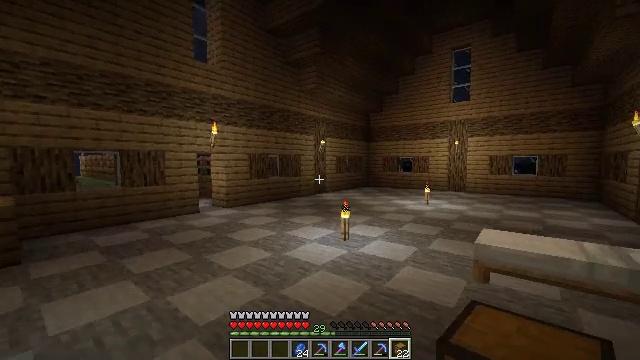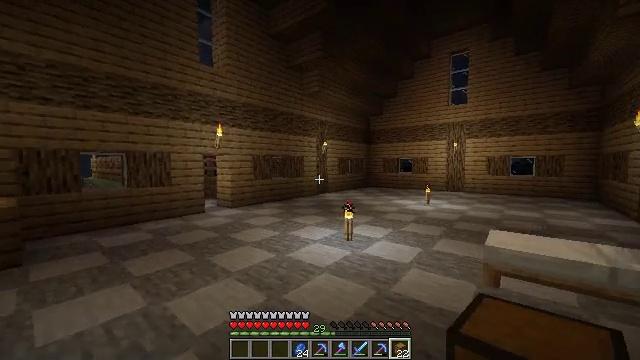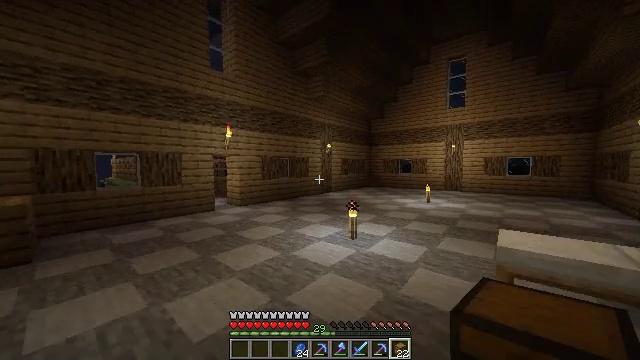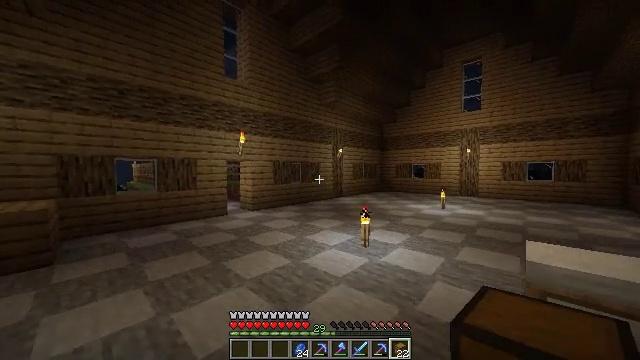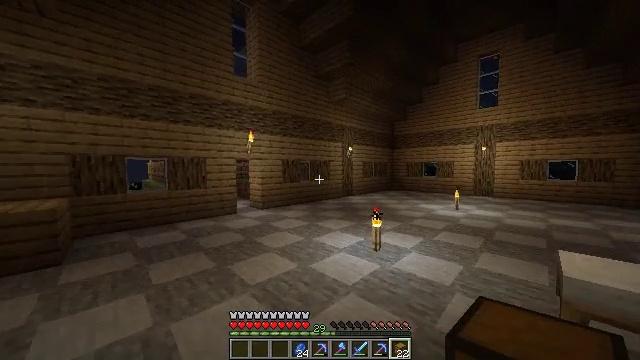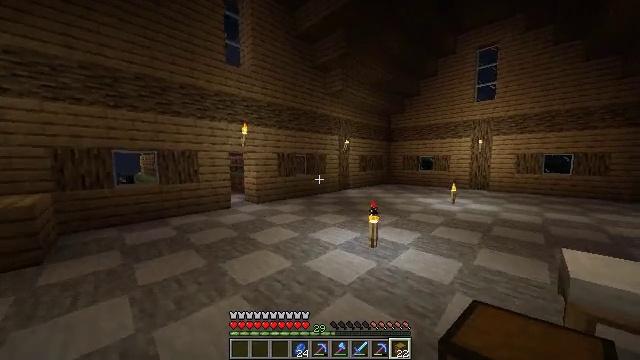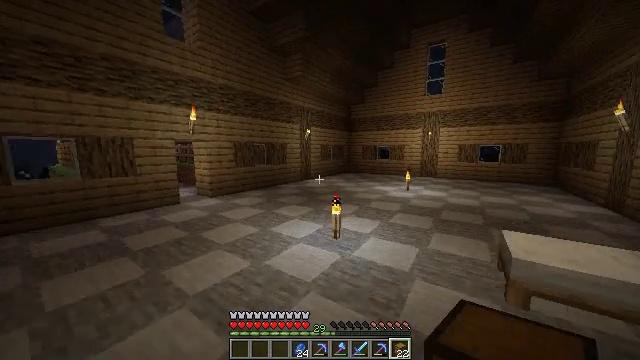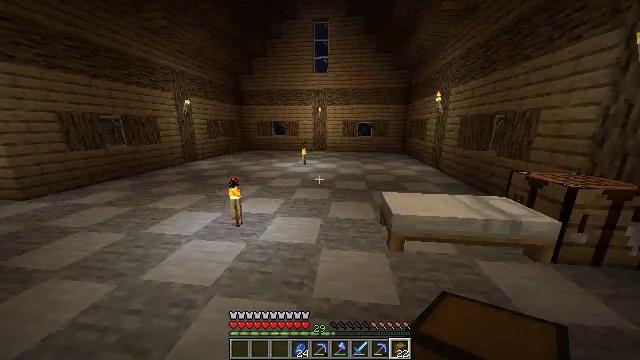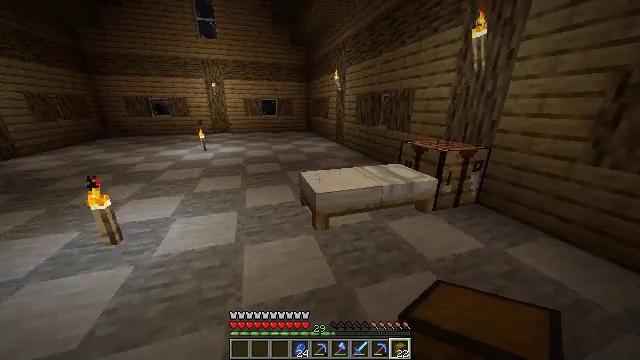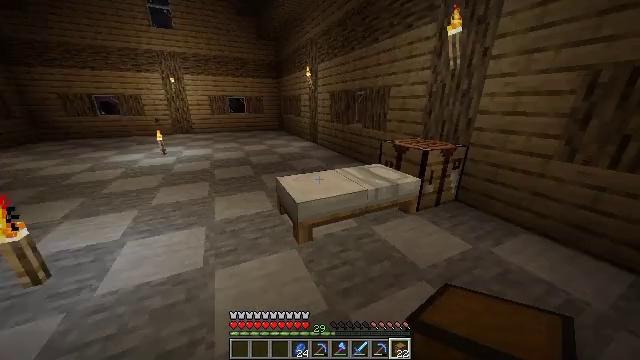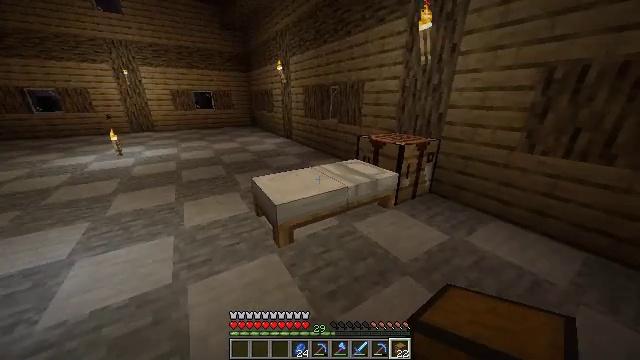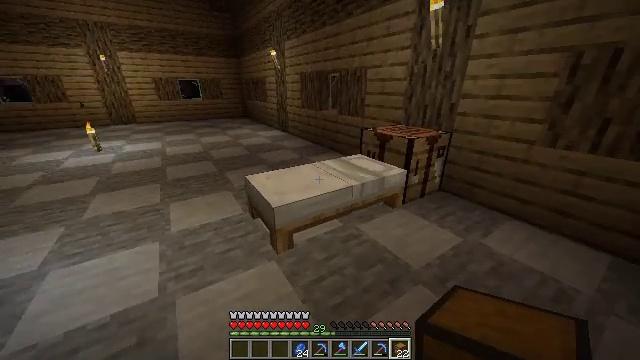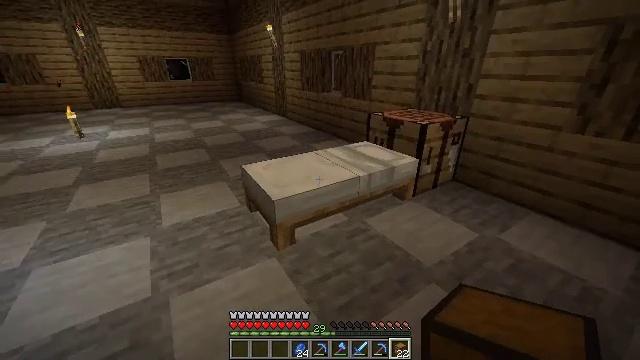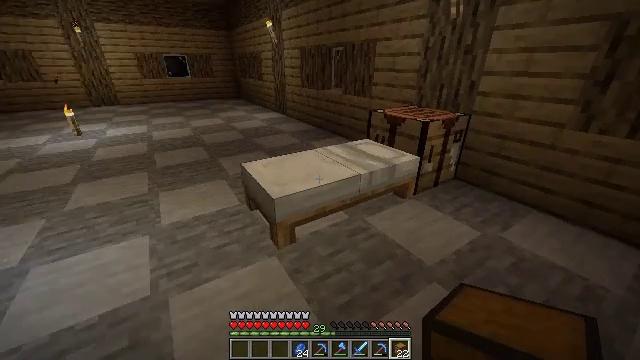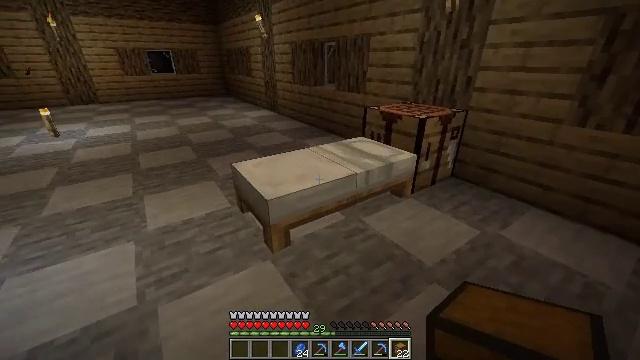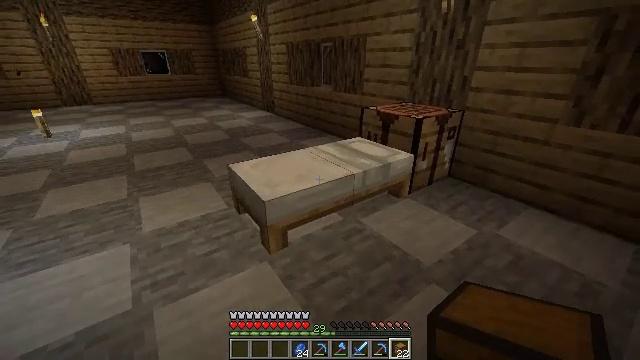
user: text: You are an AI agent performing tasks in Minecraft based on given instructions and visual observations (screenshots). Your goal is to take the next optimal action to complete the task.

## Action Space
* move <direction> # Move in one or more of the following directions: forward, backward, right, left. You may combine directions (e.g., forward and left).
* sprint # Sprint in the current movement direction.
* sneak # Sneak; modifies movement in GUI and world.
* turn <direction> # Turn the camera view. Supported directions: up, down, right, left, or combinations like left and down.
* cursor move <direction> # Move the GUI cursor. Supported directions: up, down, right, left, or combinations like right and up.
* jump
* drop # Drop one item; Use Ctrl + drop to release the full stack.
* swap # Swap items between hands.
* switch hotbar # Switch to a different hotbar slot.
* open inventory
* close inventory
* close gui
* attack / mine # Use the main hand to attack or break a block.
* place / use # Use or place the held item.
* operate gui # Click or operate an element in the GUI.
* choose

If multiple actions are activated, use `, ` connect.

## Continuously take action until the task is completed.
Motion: motion action
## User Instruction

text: Craft an apple.
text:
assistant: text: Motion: move forward, sprint
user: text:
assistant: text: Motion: move forward, sprint, turn left
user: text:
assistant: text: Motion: move forward, sprint, turn left and up
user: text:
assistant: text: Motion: move forward, turn left
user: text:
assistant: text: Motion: move forward, turn down
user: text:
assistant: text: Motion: move forward, turn right and down
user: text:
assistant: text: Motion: move forward, turn right and down
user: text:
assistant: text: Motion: move forward, turn right and down
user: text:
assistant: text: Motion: move forward, turn right
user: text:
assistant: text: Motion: turn right and down
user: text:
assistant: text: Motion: turn down
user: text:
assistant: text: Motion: turn down
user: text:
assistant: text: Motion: no_op
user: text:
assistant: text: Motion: turn right
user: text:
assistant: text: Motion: no_op
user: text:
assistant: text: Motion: use / place
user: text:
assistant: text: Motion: use / place
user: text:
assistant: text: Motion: use / place
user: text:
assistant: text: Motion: use / place
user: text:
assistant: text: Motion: no_op
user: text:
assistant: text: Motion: no_op
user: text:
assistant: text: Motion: no_op
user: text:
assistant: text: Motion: open gui
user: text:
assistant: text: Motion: no_op
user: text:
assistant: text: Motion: no_op
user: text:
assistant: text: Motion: no_op
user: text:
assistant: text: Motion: no_op
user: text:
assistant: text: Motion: no_op
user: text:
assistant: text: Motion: no_op
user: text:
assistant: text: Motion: no_op